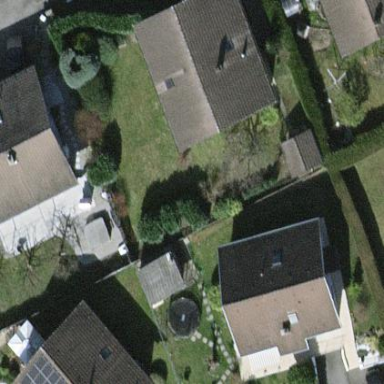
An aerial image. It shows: Detached building with gabled roof made of tiles. The roof is oriented along the building.